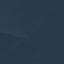
Label: SeaLake